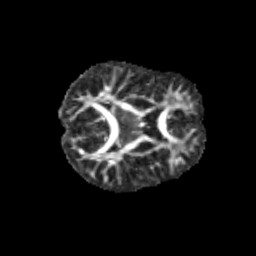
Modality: FA
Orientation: axial
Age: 12
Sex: male
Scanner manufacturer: siemens
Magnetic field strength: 3 T
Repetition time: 3.8 s
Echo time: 0.07 s